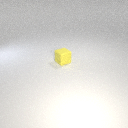
small yellow rubber cube